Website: walmart
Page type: billing-address
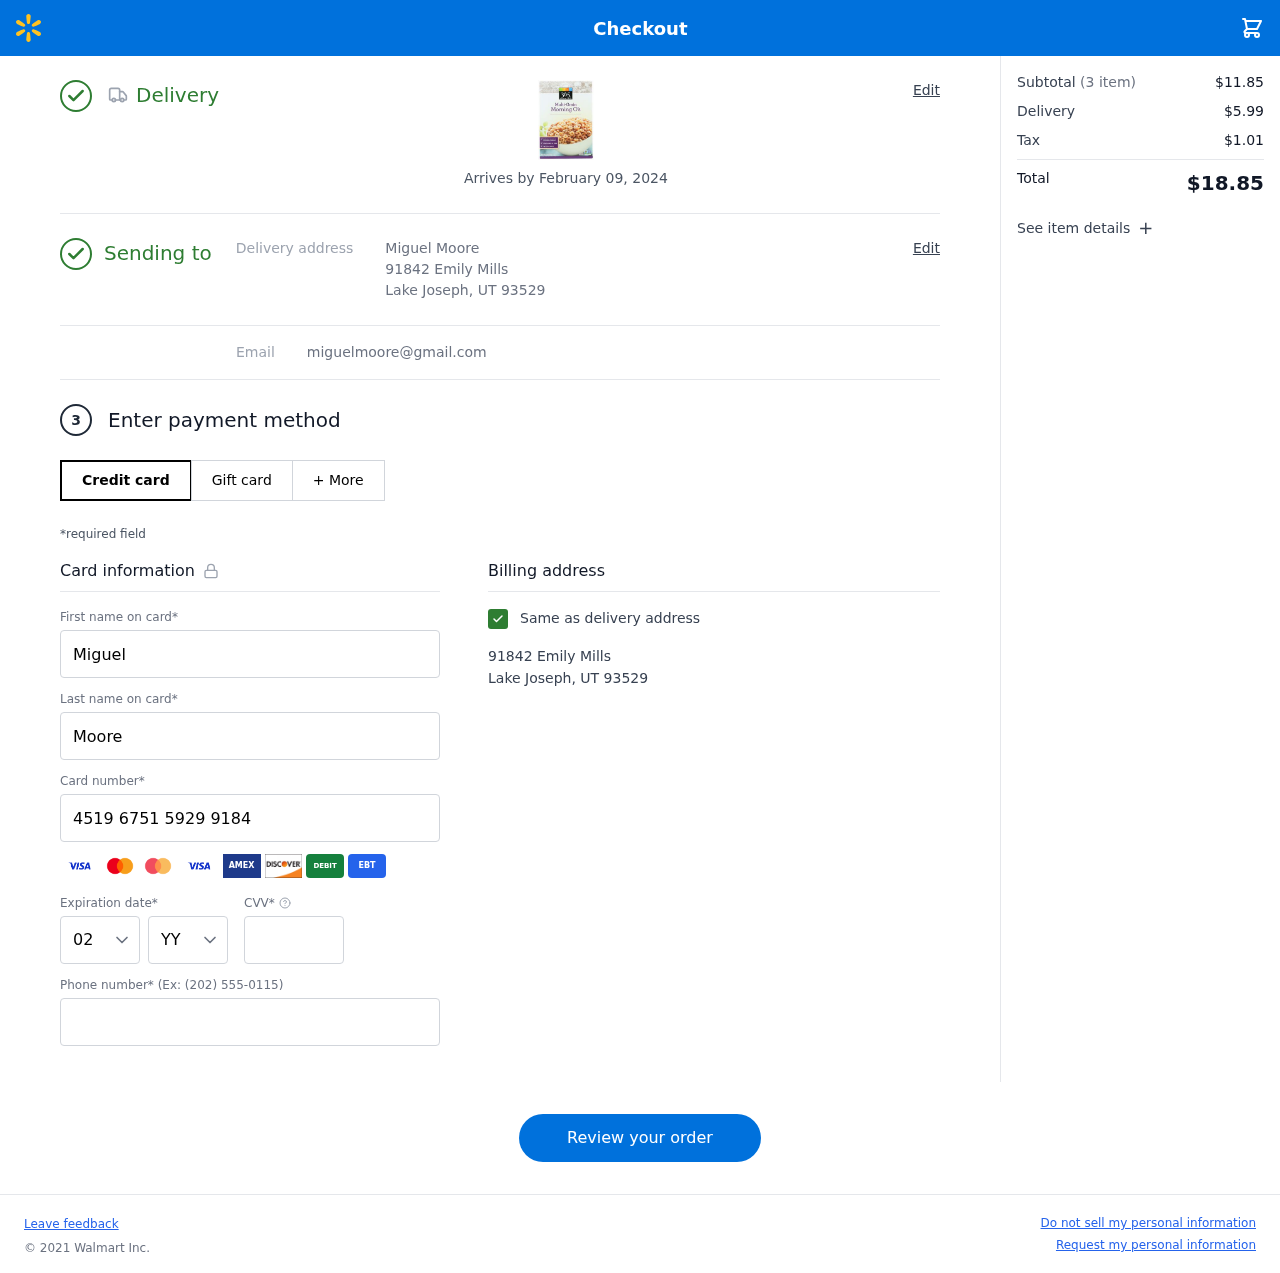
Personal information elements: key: PII_CARD_CVV
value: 435
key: PII_CARD_EXPIRY_MONTH
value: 02
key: PII_CARD_EXPIRY_YEAR
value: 27
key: PII_CARD_NUMBER
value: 4519 6751 5929 9184
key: PII_EMAIL
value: miguelmoore@gmail.com
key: PII_FIRSTNAME
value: Miguel
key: PII_FULLNAME
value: Miguel Moore
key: PII_LASTNAME
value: Moore
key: PII_PHONE
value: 5107035365
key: PII_STREET
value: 91842 Emily Mills
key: PII_CITY_STATE_ZIP
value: Lake Joseph, UT 93529
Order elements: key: ORDER_DELIVERY_DATE
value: Arrives by February 09, 2024
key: ORDER_NUM_ITEMS
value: (3 item)
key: ORDER_SUBTOTAL
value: $11.85
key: ORDER_SHIPPING_COST
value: $5.99
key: ORDER_TAX
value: $1.01
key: ORDER_TOTAL
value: $18.85